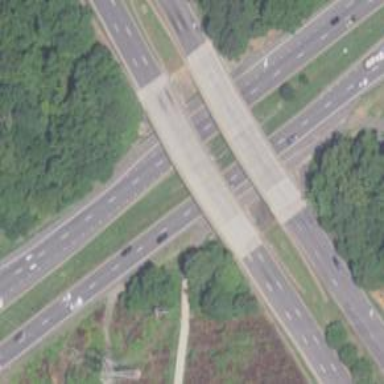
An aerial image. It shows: Asphalt bridge over primary highway expressway.